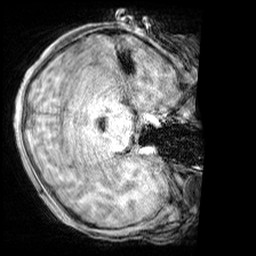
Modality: T1w
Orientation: axial
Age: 9
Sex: male
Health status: ill
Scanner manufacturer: siemens
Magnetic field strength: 3 T
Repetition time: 1.6 s
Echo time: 0.00179 s